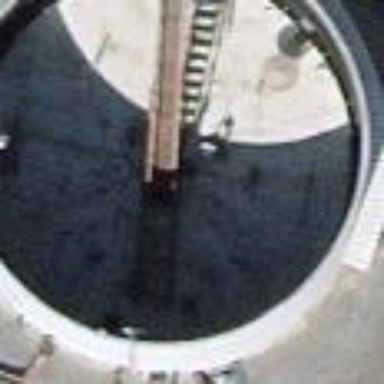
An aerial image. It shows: Industrial building housing storage tank.